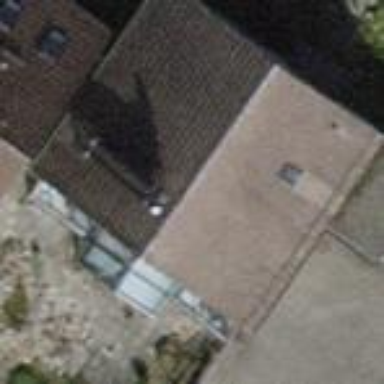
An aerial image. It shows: Building with tiled roof.